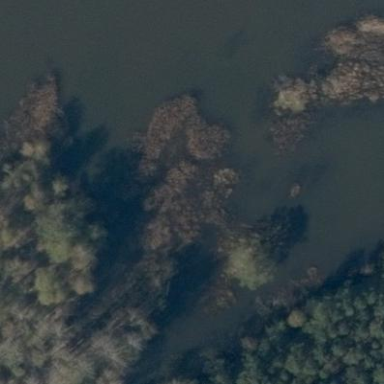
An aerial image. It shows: Reedbed wetland area.